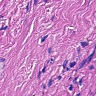
Metastatic tissue present: no